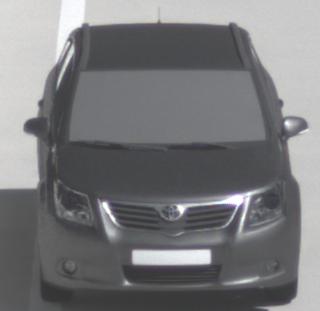
Make: Toyota
Model: Avensis 1.6
Detailed model: Avensis (T27) Notch Back
Model produced from: 2009/01
Model produced until: 2010/08
Doors: 4
Color: gray
Road condition: dry road
Daytime: midday
Contrast: high contrast